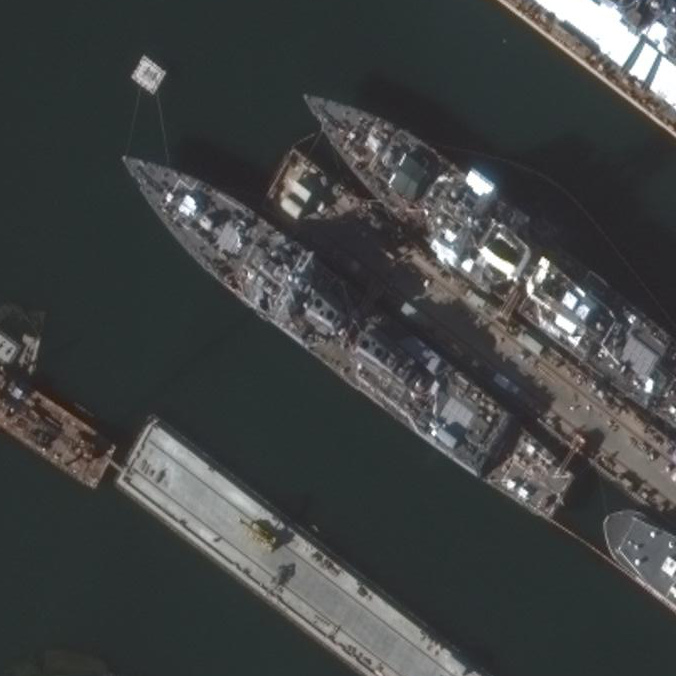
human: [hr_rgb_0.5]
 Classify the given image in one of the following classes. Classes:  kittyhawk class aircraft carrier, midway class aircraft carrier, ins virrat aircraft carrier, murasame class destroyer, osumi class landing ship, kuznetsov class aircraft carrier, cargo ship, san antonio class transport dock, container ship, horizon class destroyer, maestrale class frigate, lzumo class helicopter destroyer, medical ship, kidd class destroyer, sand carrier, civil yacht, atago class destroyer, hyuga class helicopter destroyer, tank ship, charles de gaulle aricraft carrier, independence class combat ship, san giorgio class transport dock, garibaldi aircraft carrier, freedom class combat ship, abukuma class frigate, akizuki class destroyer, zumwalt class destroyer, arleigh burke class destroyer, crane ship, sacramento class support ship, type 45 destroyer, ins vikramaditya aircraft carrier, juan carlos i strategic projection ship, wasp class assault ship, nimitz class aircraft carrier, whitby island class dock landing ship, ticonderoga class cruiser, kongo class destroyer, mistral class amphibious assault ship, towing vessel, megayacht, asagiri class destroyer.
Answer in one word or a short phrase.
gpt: Arleigh Burke class destroyer